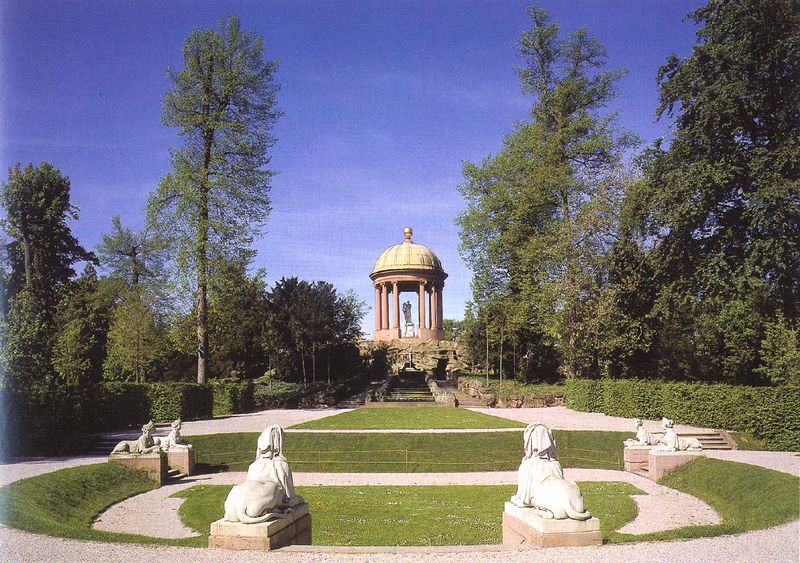
Titel: Schlossgarten Schwetzingen
Künstler: Johann Ludwig Petri
Standort: Schwetzingen, Schloss (EU - D - BW)
Schlagwörter: blau, himmel, bäume, grün, säule, säulen, anlage, gras, park, rasen, wiese, architektur, natur, figur, gold, garten, skulptur, statue, aussicht, kuppel, treppe, foto, fotografie, kugel, statuen, ionisch, garden, antikisierend, tempel, löwe, monopteros, rundtempel, pavillion, sphinx, wall, gartenanlage, hecken, sphingen, blue, goldkugel